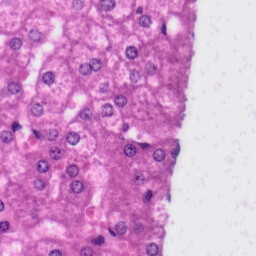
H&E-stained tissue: Liver